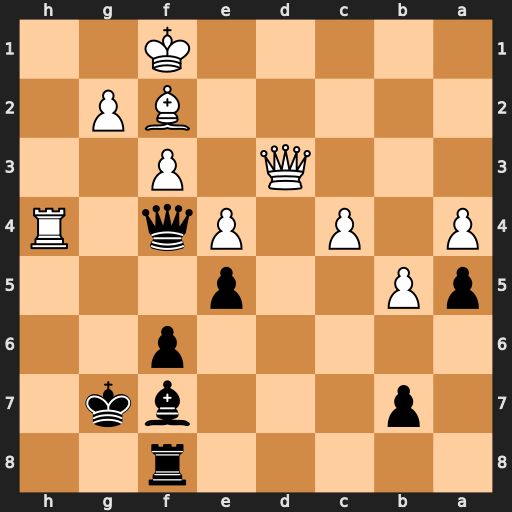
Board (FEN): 5r2/1p3bk1/5p2/pP2p3/P1P1Pq1R/3Q1P2/5BP1/5K2
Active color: b
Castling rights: -
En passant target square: -
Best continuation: Qc1+ Be1 Bxc4 Qxc4 Qxc4+